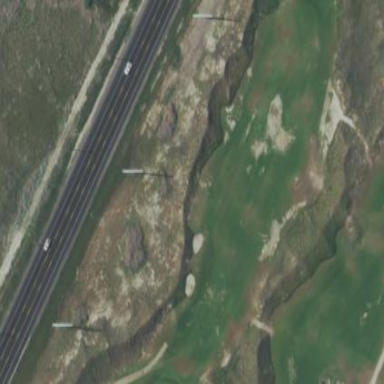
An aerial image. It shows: Golf fairway in the image.